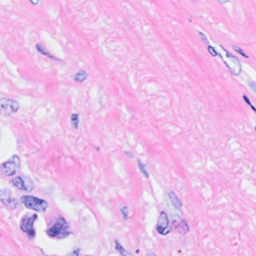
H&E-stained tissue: Breast